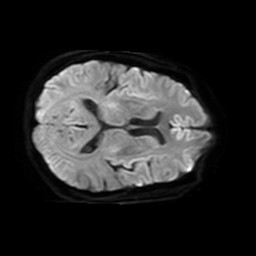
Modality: TRACE
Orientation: axial
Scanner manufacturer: philips
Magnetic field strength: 3 T
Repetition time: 3.332 s
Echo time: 0.076 s